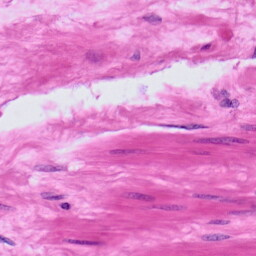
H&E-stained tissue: Prostate